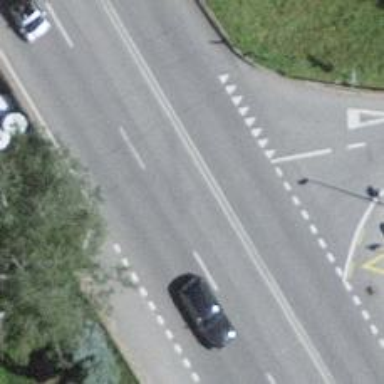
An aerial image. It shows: Secondary road with asphalt surface. It has cycle lane on both sides.